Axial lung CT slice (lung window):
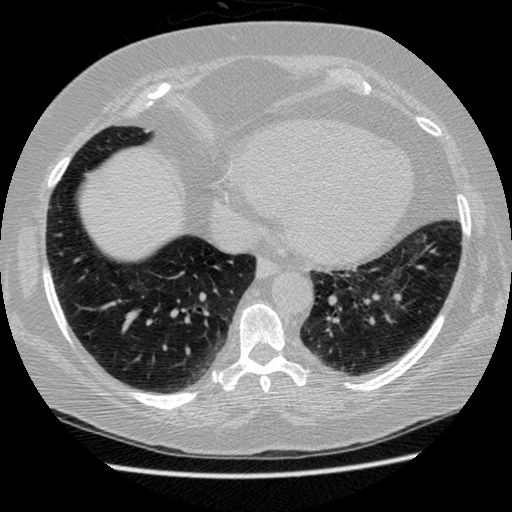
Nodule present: no